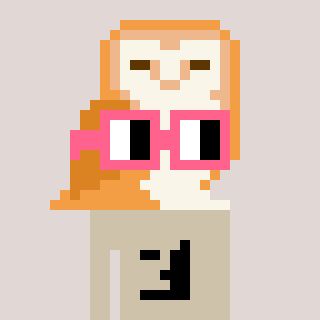
a pixel art character with square pink glasses, a owl-shaped head and a bege-colored body on a warm background